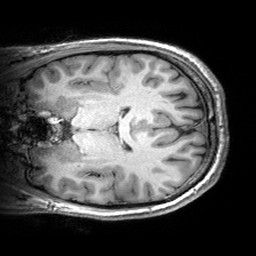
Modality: T1w
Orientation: coronal
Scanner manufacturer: siemens
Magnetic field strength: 3 T
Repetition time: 2.53 s
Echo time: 0.00299 s